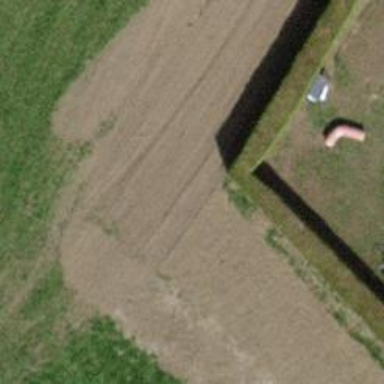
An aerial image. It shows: Hedge barrier.